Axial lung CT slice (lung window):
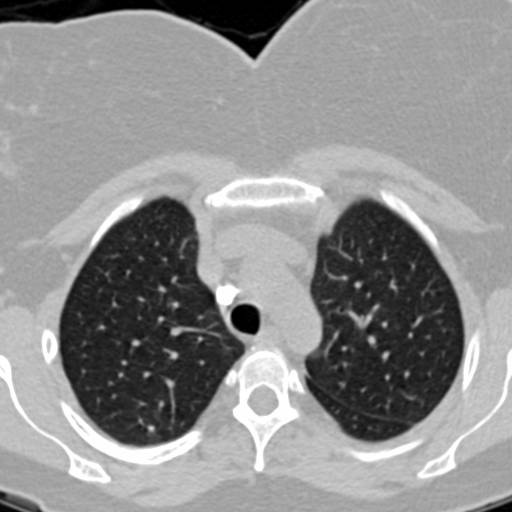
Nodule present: yes
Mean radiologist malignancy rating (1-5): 1